Aerial crown-view tile of a tropical tree (Barro Colorado Island, Panama), acquired 20240813:
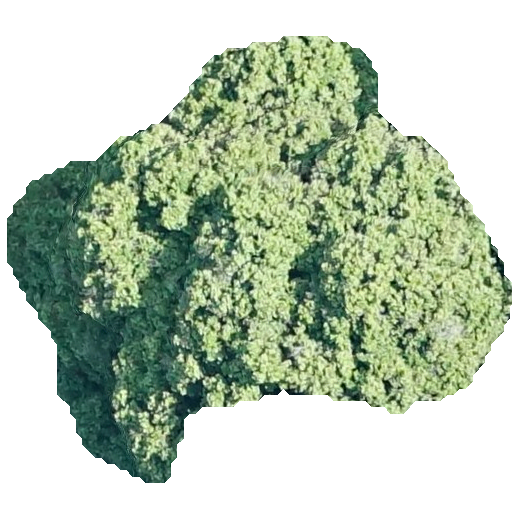
Species: Prioria copaifera
GBIF accepted scientific name: Prioria copaifera
Crown area: 211.809 m²